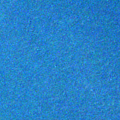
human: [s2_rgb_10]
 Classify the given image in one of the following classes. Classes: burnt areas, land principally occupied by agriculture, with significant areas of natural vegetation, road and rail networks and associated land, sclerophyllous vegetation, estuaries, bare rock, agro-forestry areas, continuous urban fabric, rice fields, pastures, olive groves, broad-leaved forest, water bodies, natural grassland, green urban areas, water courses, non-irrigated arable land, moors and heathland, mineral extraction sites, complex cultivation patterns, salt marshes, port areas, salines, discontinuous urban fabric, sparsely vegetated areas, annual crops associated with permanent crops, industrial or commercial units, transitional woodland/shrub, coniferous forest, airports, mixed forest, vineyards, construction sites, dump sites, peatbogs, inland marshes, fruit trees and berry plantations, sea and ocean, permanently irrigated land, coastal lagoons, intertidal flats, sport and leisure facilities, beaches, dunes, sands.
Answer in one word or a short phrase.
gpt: sea and ocean